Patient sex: M
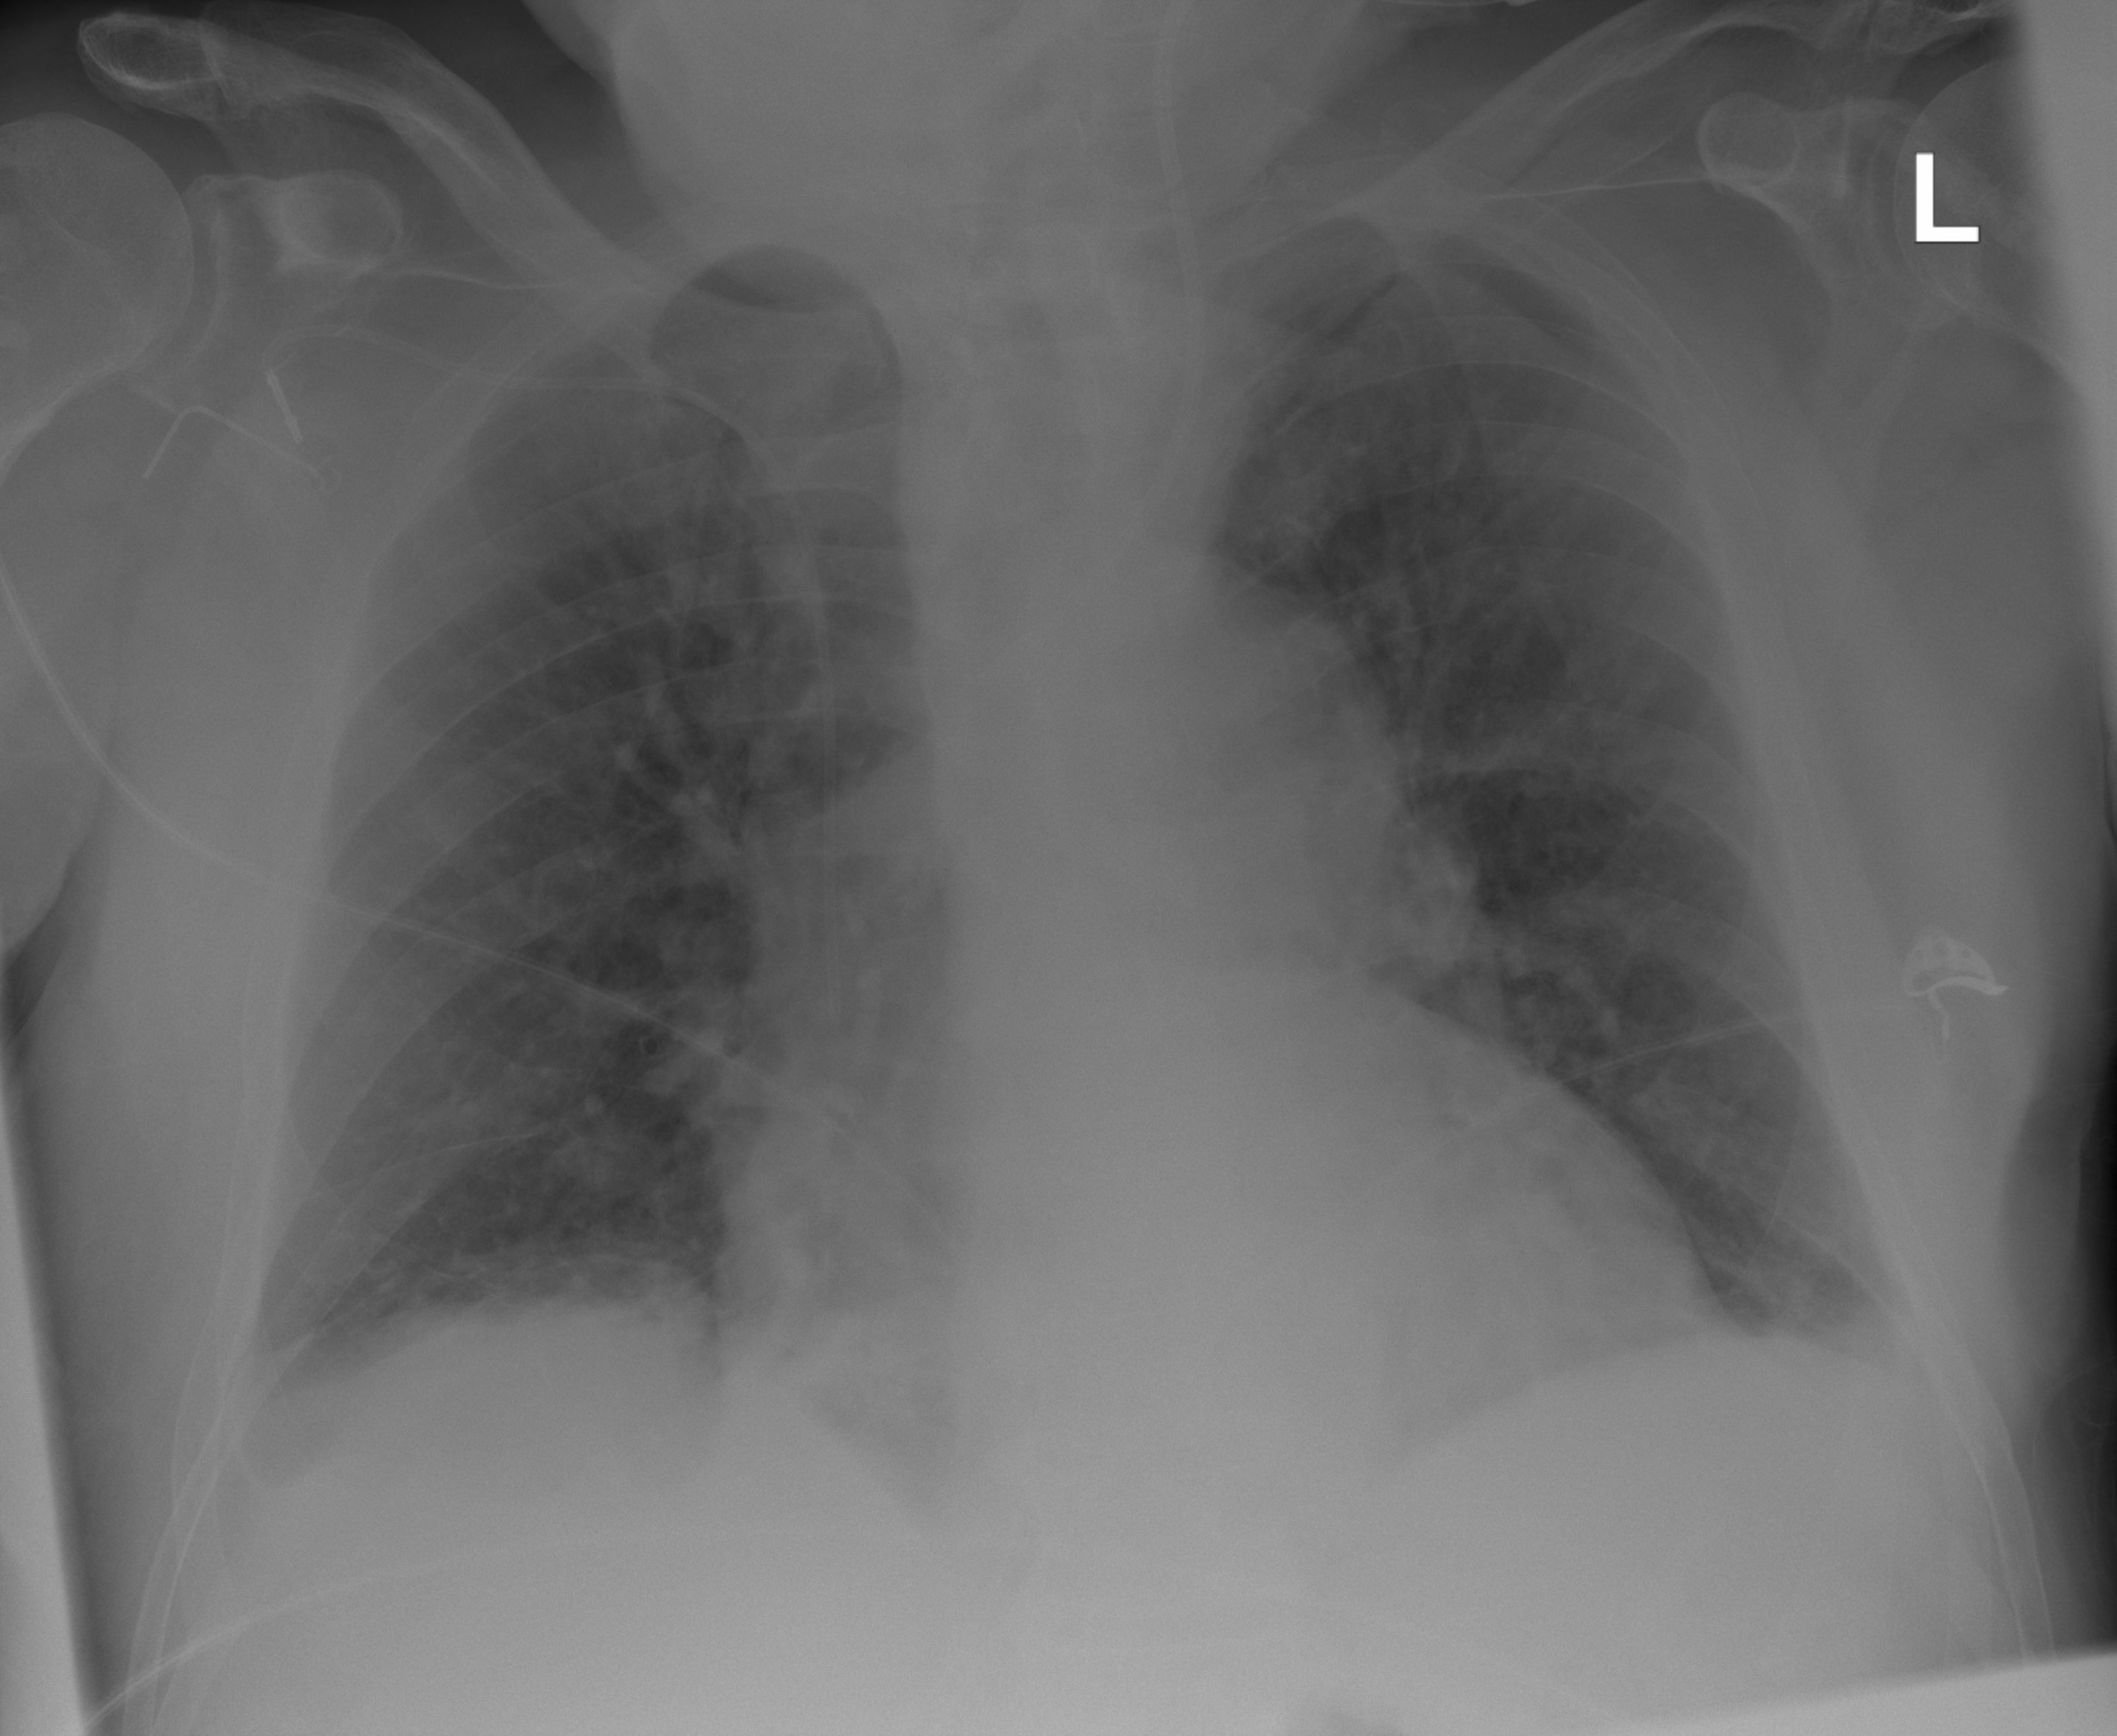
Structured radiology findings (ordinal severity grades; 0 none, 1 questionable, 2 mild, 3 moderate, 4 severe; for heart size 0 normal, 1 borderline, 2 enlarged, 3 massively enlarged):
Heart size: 2
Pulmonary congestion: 2
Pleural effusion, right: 2
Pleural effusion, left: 2
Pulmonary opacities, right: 0
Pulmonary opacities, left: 0
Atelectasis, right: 2
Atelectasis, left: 2